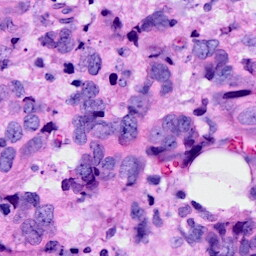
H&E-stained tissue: Breast